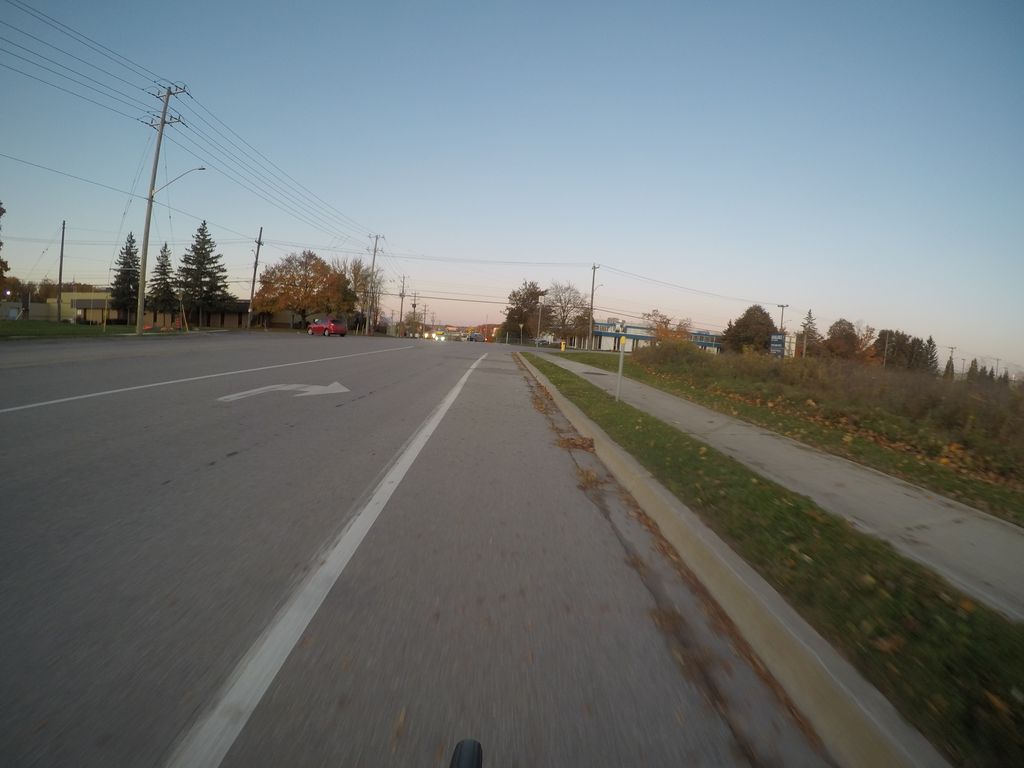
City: kitchener-waterloo